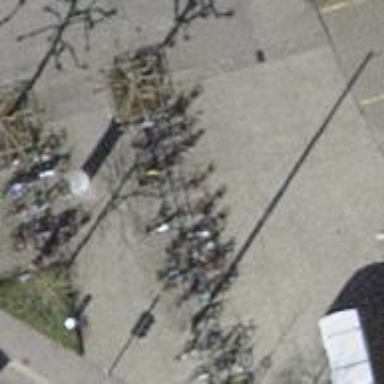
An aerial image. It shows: Bicycle parking area with stands available.